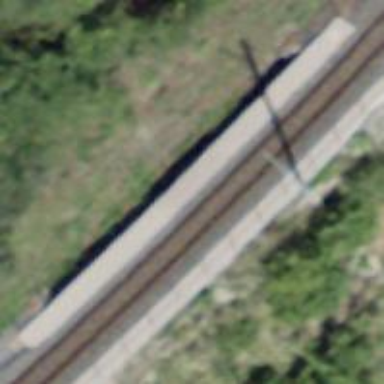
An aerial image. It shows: Narrow-gauge railway viaduct with electrified contact line.